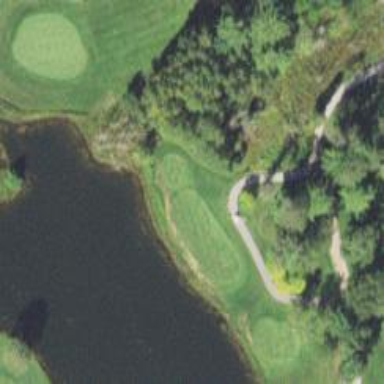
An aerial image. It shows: Golf cartpath that is also road path.